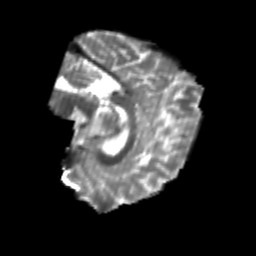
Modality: T2w
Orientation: sagittal
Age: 25
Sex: male
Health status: healthy
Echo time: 0.074 s